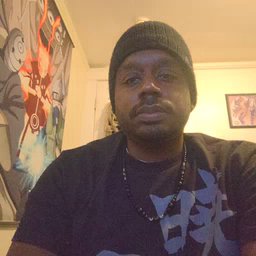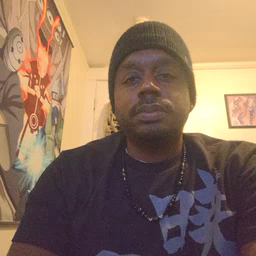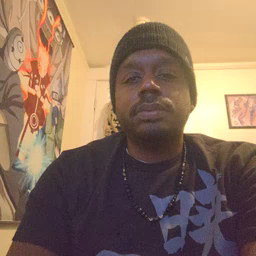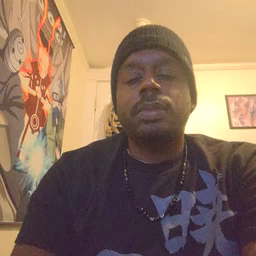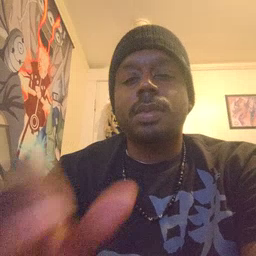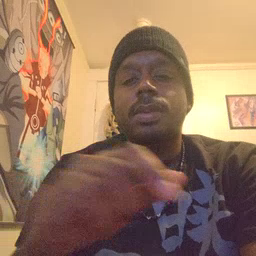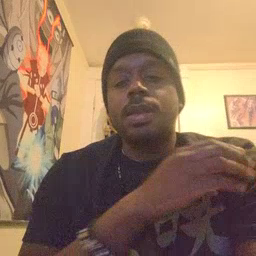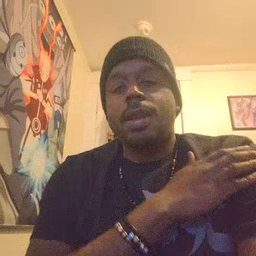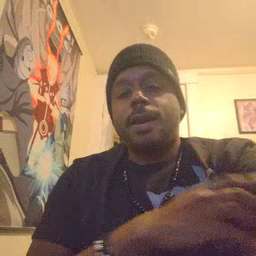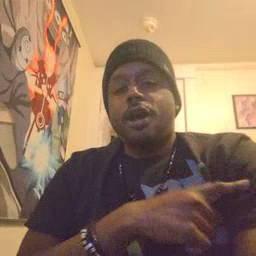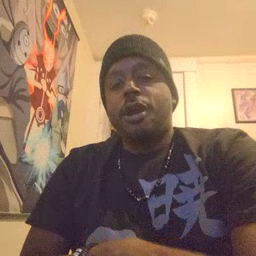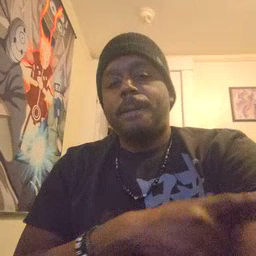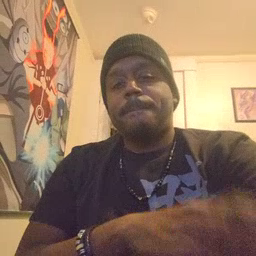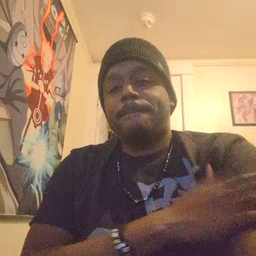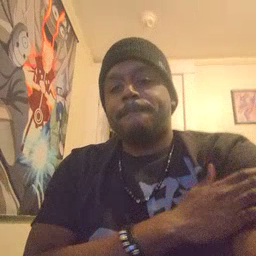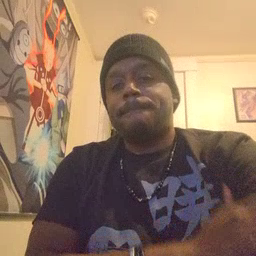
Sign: arm